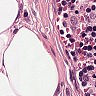
Metastatic tissue present: no